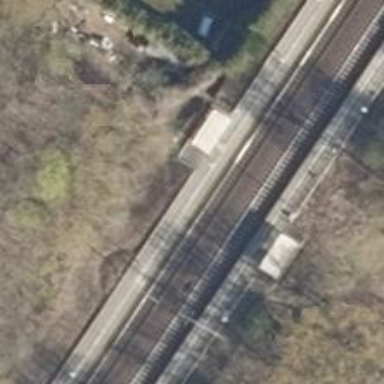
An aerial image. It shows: Stop position for public transport on the railway.